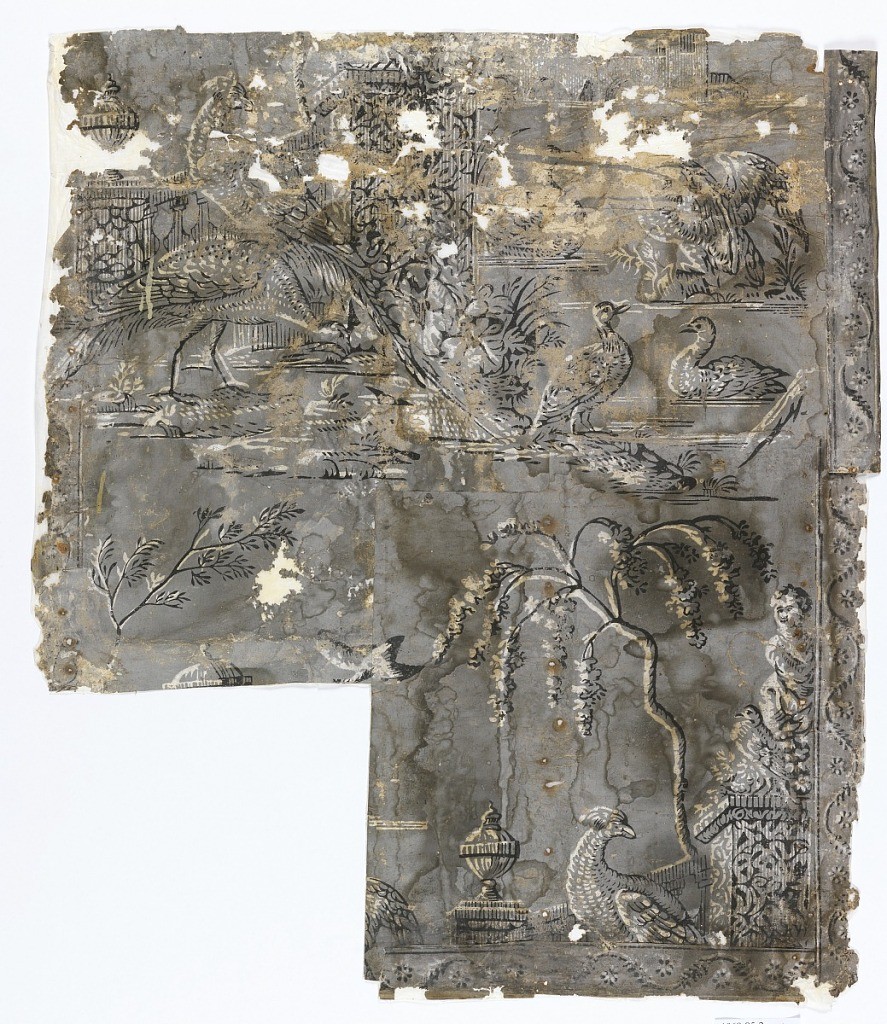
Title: Sidewall
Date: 1780–1810
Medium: Block-printed
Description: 1968-85-1-a,b: Grisaille paper, white and black pattern on gray. ...;     1968-85-2-a/c: Grisaille wallpaper with attached border. Wallpape...